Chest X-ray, PA view. Patient: 67 years old, sex M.
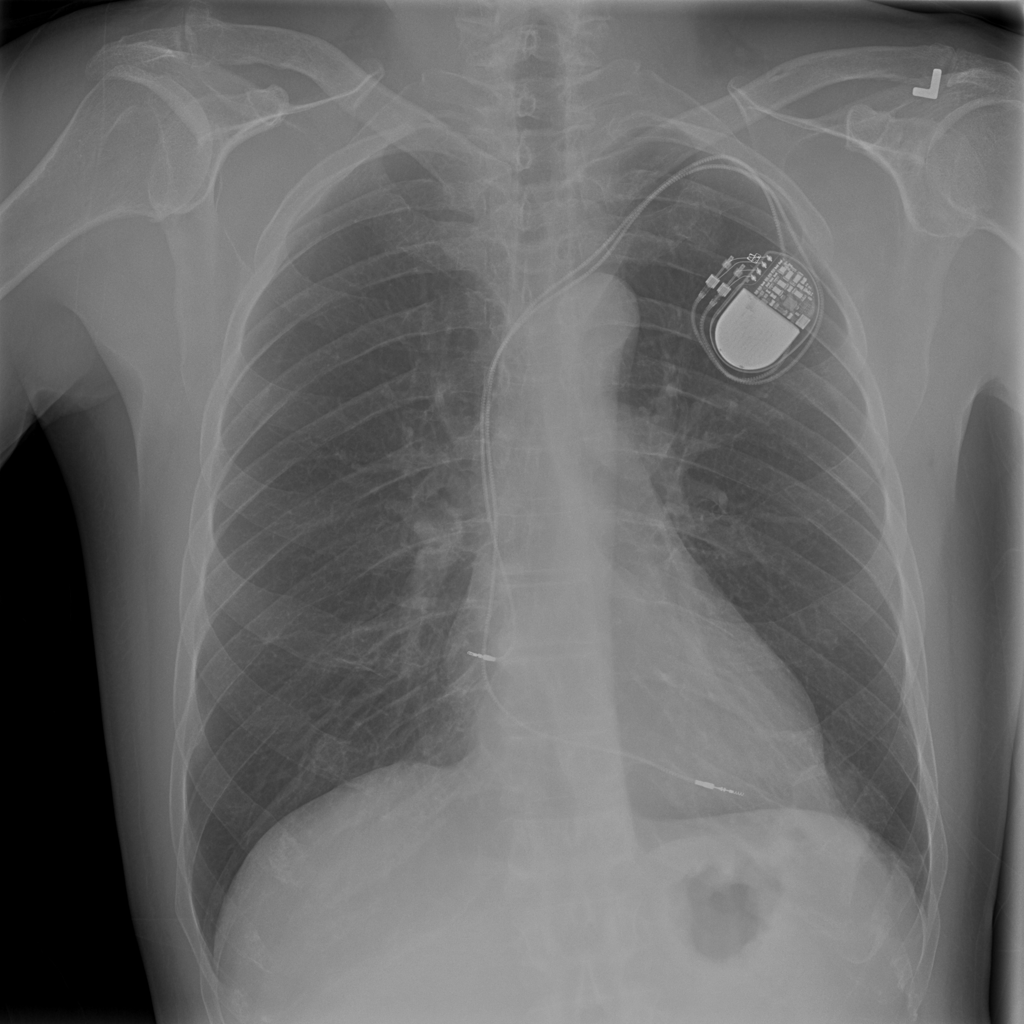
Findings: No Finding